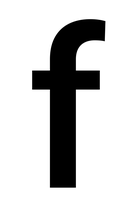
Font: Roboto_Medium